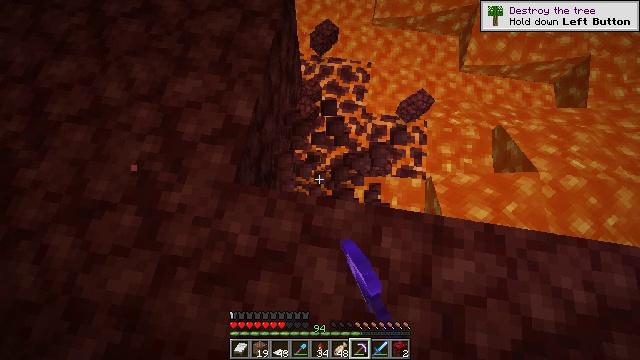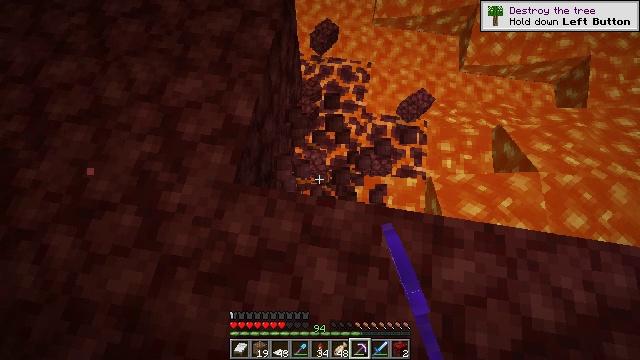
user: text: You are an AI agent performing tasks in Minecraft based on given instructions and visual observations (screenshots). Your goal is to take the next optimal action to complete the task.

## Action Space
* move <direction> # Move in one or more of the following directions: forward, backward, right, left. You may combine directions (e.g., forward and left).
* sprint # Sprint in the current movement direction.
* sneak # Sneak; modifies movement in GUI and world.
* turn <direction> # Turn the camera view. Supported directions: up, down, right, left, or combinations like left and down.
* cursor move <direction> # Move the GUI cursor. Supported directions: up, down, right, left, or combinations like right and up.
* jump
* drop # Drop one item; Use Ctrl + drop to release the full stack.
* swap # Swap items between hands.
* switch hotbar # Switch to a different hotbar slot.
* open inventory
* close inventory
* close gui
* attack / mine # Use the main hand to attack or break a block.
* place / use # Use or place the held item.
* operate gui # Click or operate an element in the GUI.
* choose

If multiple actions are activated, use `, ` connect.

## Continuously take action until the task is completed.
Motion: motion action
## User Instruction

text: Mine the magma block in the nether.
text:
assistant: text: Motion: no_op
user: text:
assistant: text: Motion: no_op